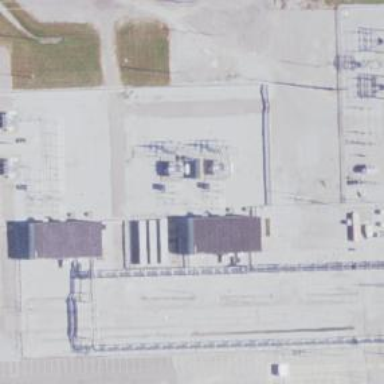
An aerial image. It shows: Switch for power supply.